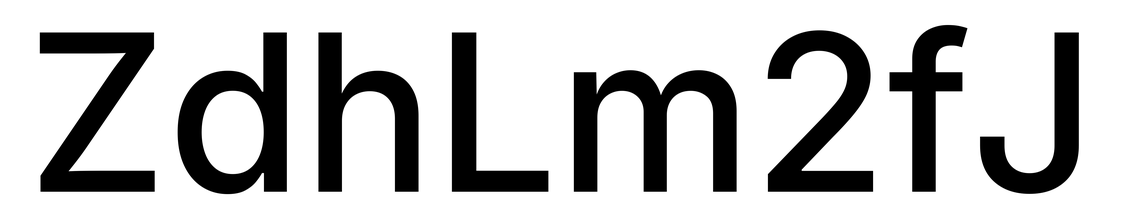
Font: Inter_Medium